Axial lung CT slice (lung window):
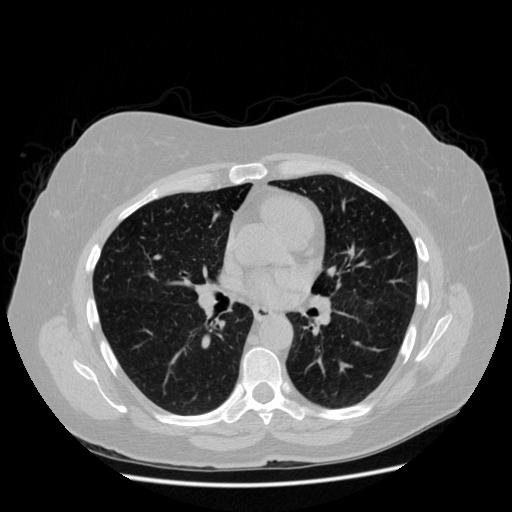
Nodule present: no